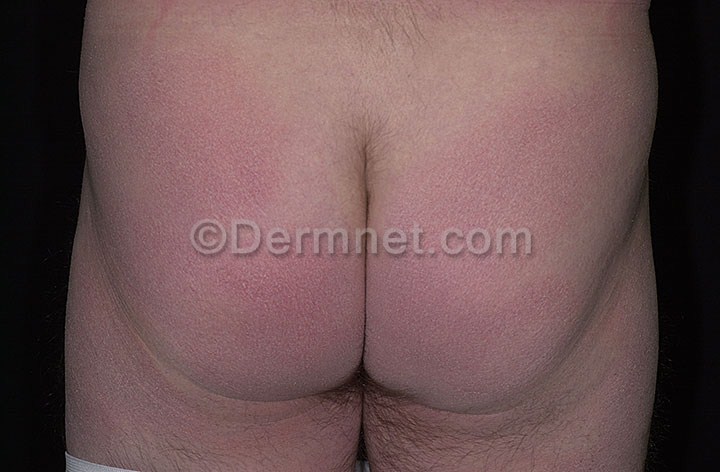
Disease: Actinic Keratosis Basal Cell Carcinoma and other Malignant Lesions